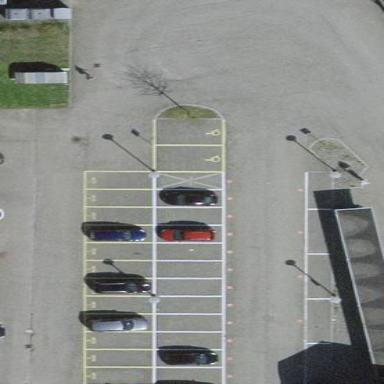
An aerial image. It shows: Parking area with park and ride facility. The surface of the parking area is designated for this purpose.